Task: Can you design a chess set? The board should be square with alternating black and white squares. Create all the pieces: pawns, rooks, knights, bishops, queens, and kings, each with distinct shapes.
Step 3700:
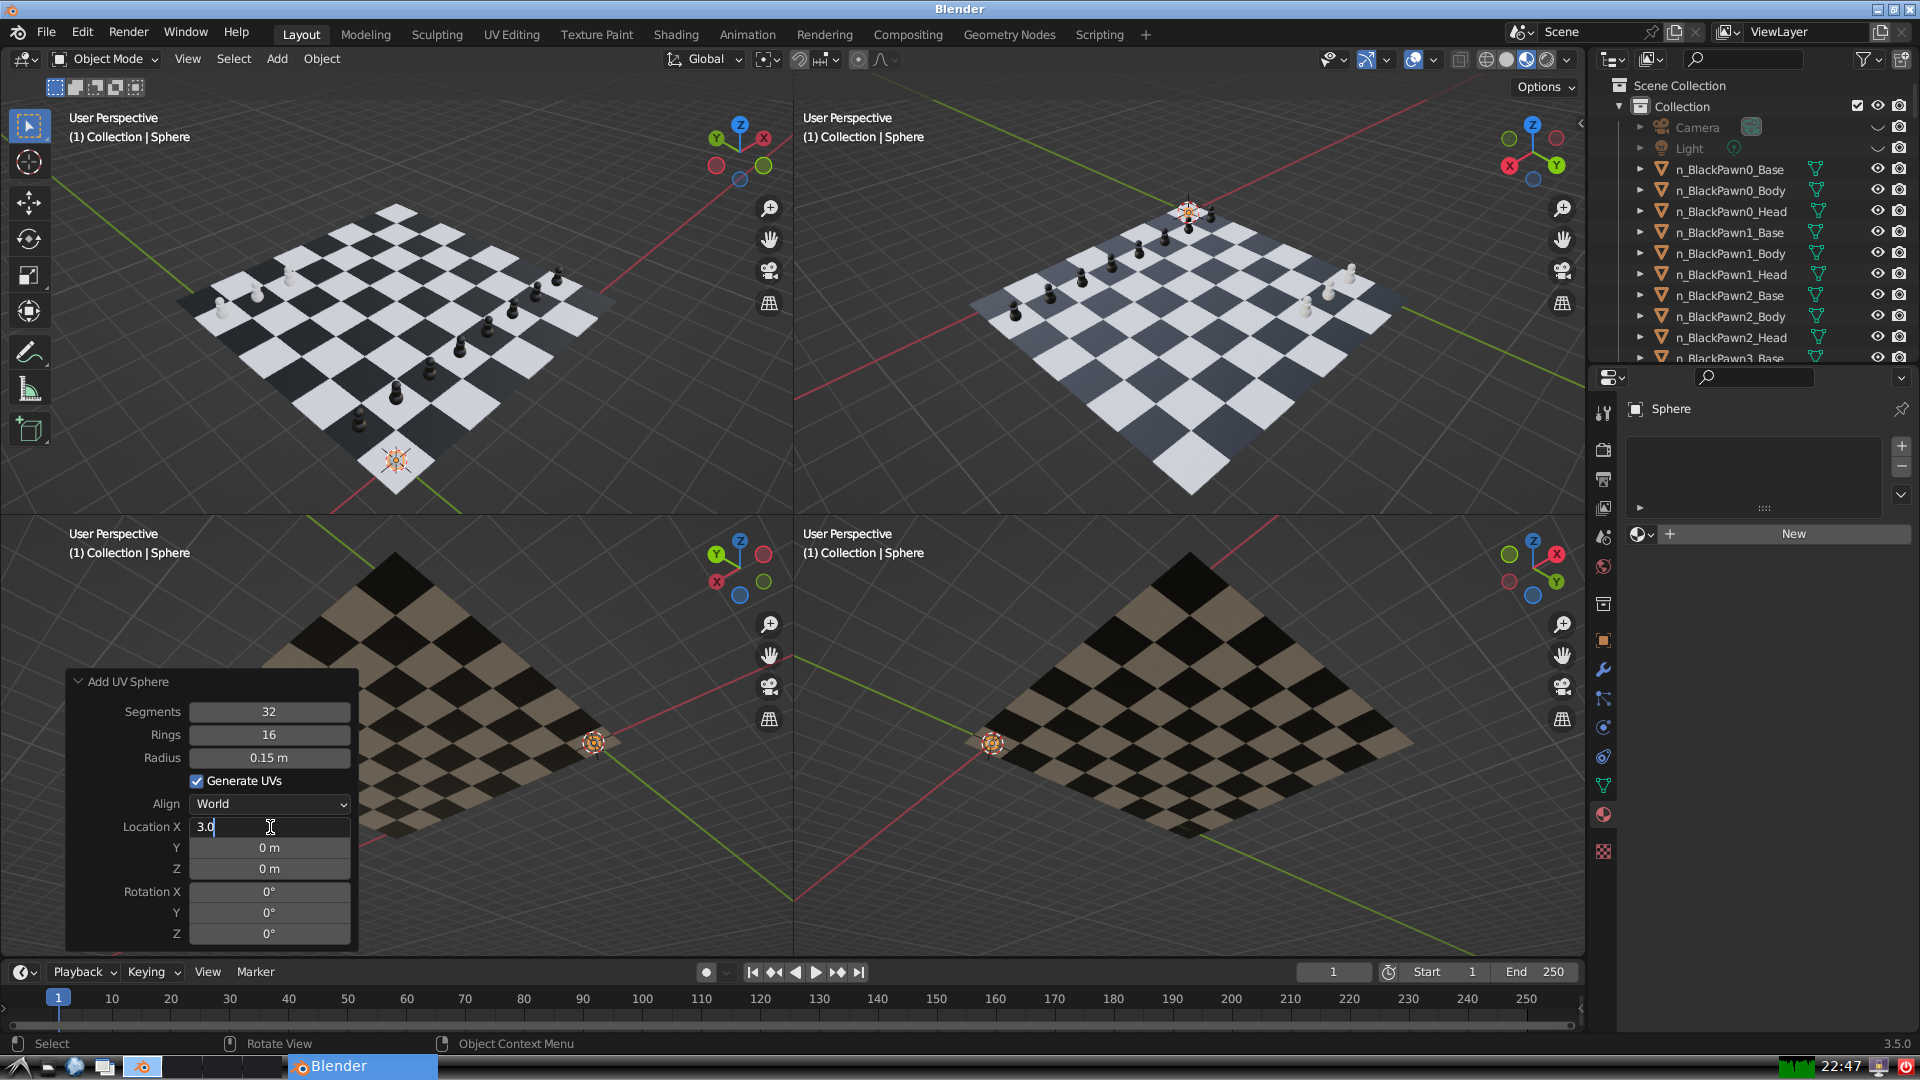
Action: {"key_press": ['Return']}